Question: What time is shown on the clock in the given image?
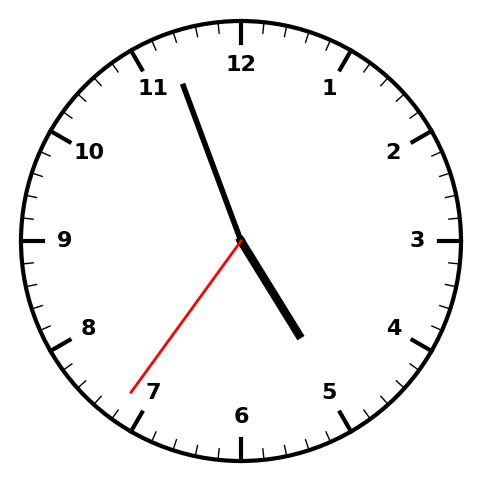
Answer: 04:56:36